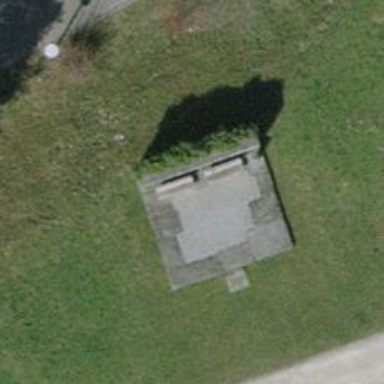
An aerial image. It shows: Bench.